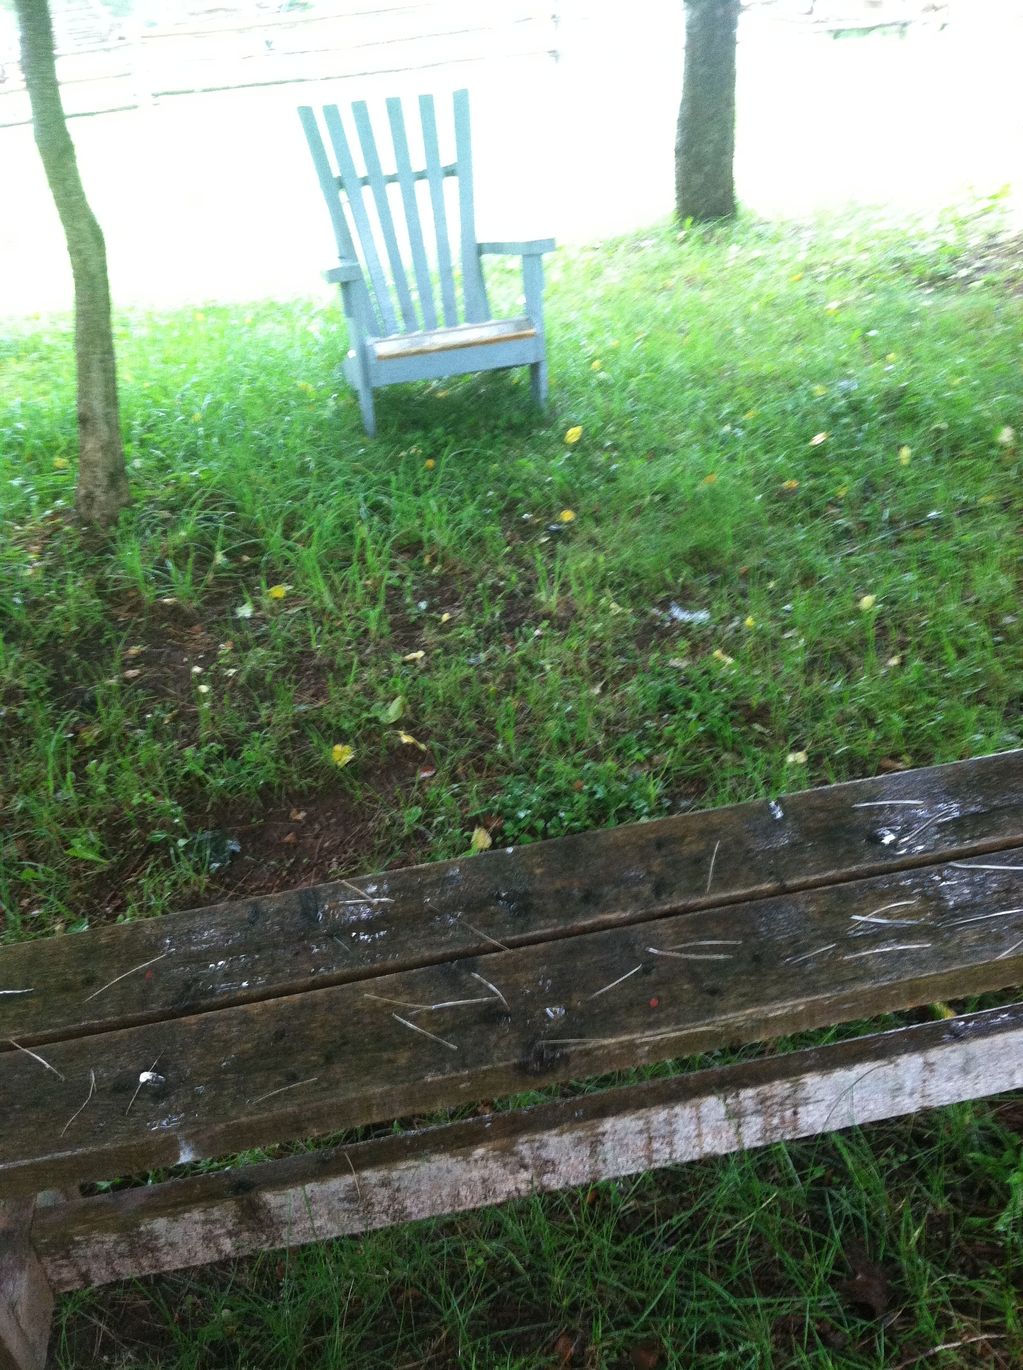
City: charlottetown